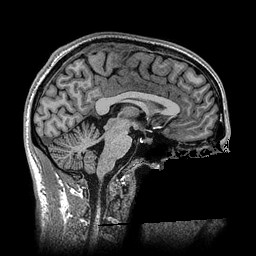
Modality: T1w
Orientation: sagittal
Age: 39
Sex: male